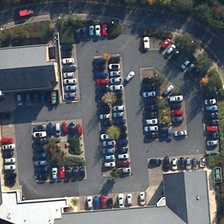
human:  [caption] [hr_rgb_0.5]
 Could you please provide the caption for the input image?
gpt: four rows of cars are on the wide road .

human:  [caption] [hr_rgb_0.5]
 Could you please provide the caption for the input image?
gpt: many cars are in a parking lot surrounded by several buildings and green trees .

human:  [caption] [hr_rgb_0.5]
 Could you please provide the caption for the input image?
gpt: the light green trees are on the side of the road .

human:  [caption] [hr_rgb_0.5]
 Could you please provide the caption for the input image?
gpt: many cars are in a parking lot surrounded by several buildings and green trees .

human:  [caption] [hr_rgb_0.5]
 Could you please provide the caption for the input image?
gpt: four rows of cars are on the wide road .